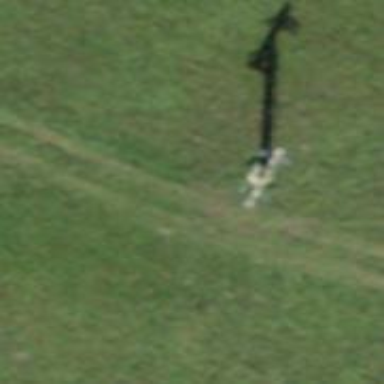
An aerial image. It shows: Pylon used for aerialway.